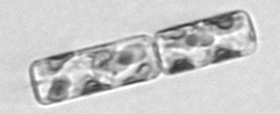
Label: Guinardia_delicatula